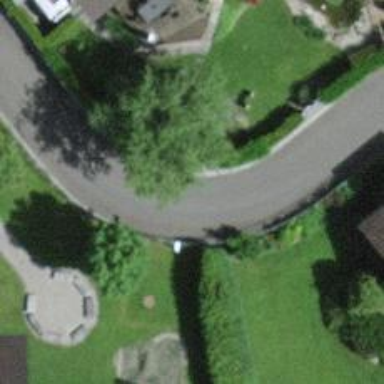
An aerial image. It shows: Asphalt road in residential area.